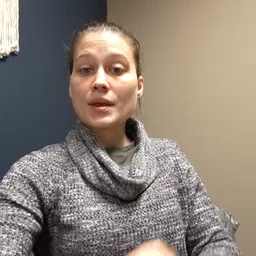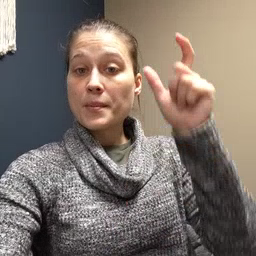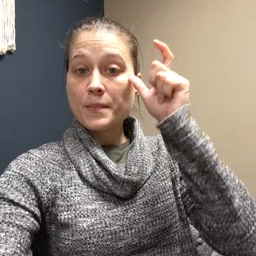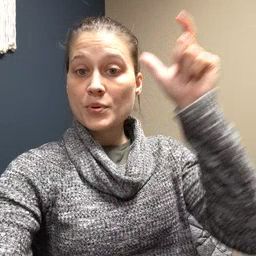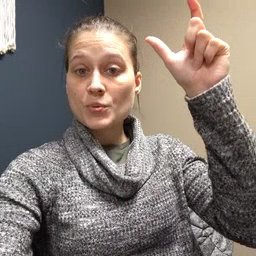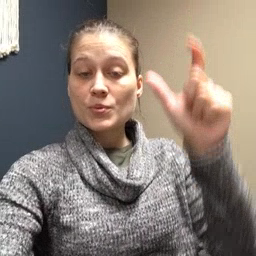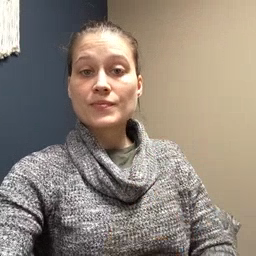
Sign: moon